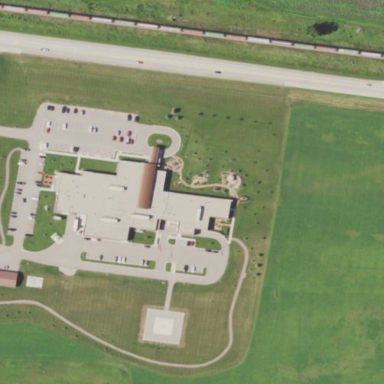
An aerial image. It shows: Hospital building.